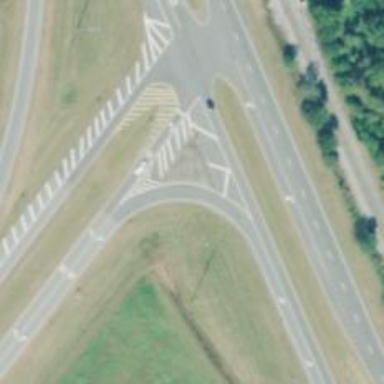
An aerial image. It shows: Trunk link road with asphalt surface.